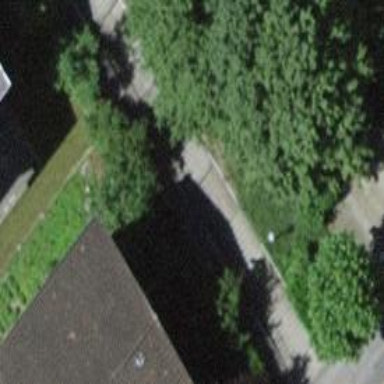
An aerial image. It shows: Set of steps on the road.